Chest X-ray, AP view. Patient: 57 years old, sex F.
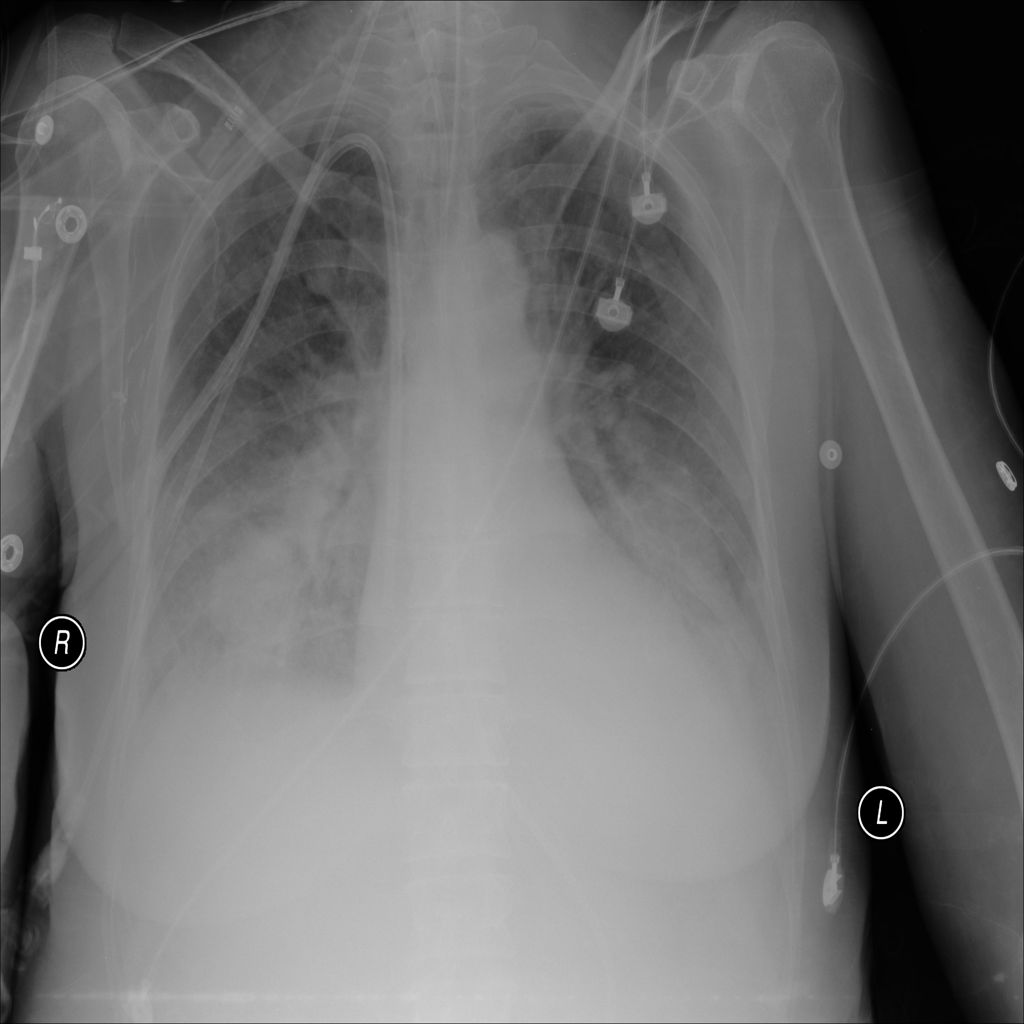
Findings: Infiltration